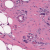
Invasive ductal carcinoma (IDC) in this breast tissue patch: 0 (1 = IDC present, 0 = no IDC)